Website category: auto
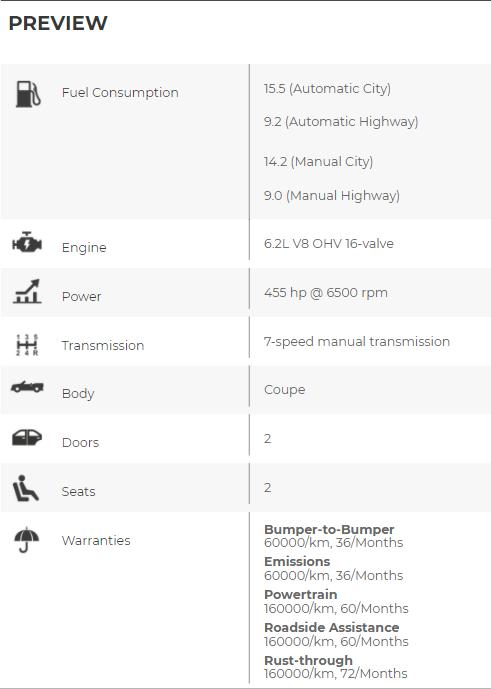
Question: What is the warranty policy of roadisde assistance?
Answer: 160000/km, 60/Months

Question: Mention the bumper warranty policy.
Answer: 60000/km, 36/Months

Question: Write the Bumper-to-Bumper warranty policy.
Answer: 60000/km, 36/Months

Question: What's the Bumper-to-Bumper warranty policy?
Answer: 60000/km, 36/Months

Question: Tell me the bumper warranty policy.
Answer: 60000/km, 36/Months

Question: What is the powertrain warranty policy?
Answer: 160000/km, 60/Months

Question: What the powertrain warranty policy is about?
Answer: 160000/km, 60/Months

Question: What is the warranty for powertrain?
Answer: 160000/km, 60/Months